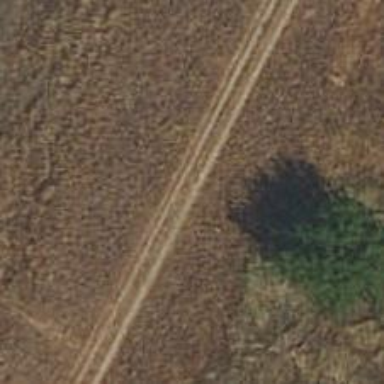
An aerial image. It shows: Unpaved track road.